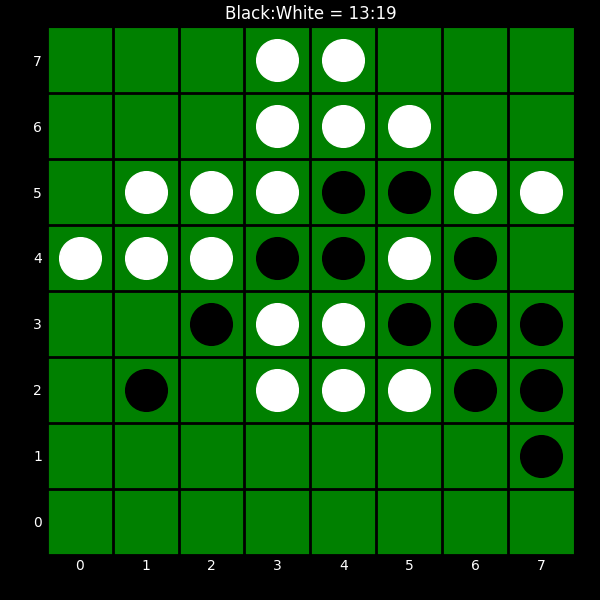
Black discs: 13
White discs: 19